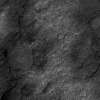
Atmospheric dust classification: not_dusty